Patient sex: M
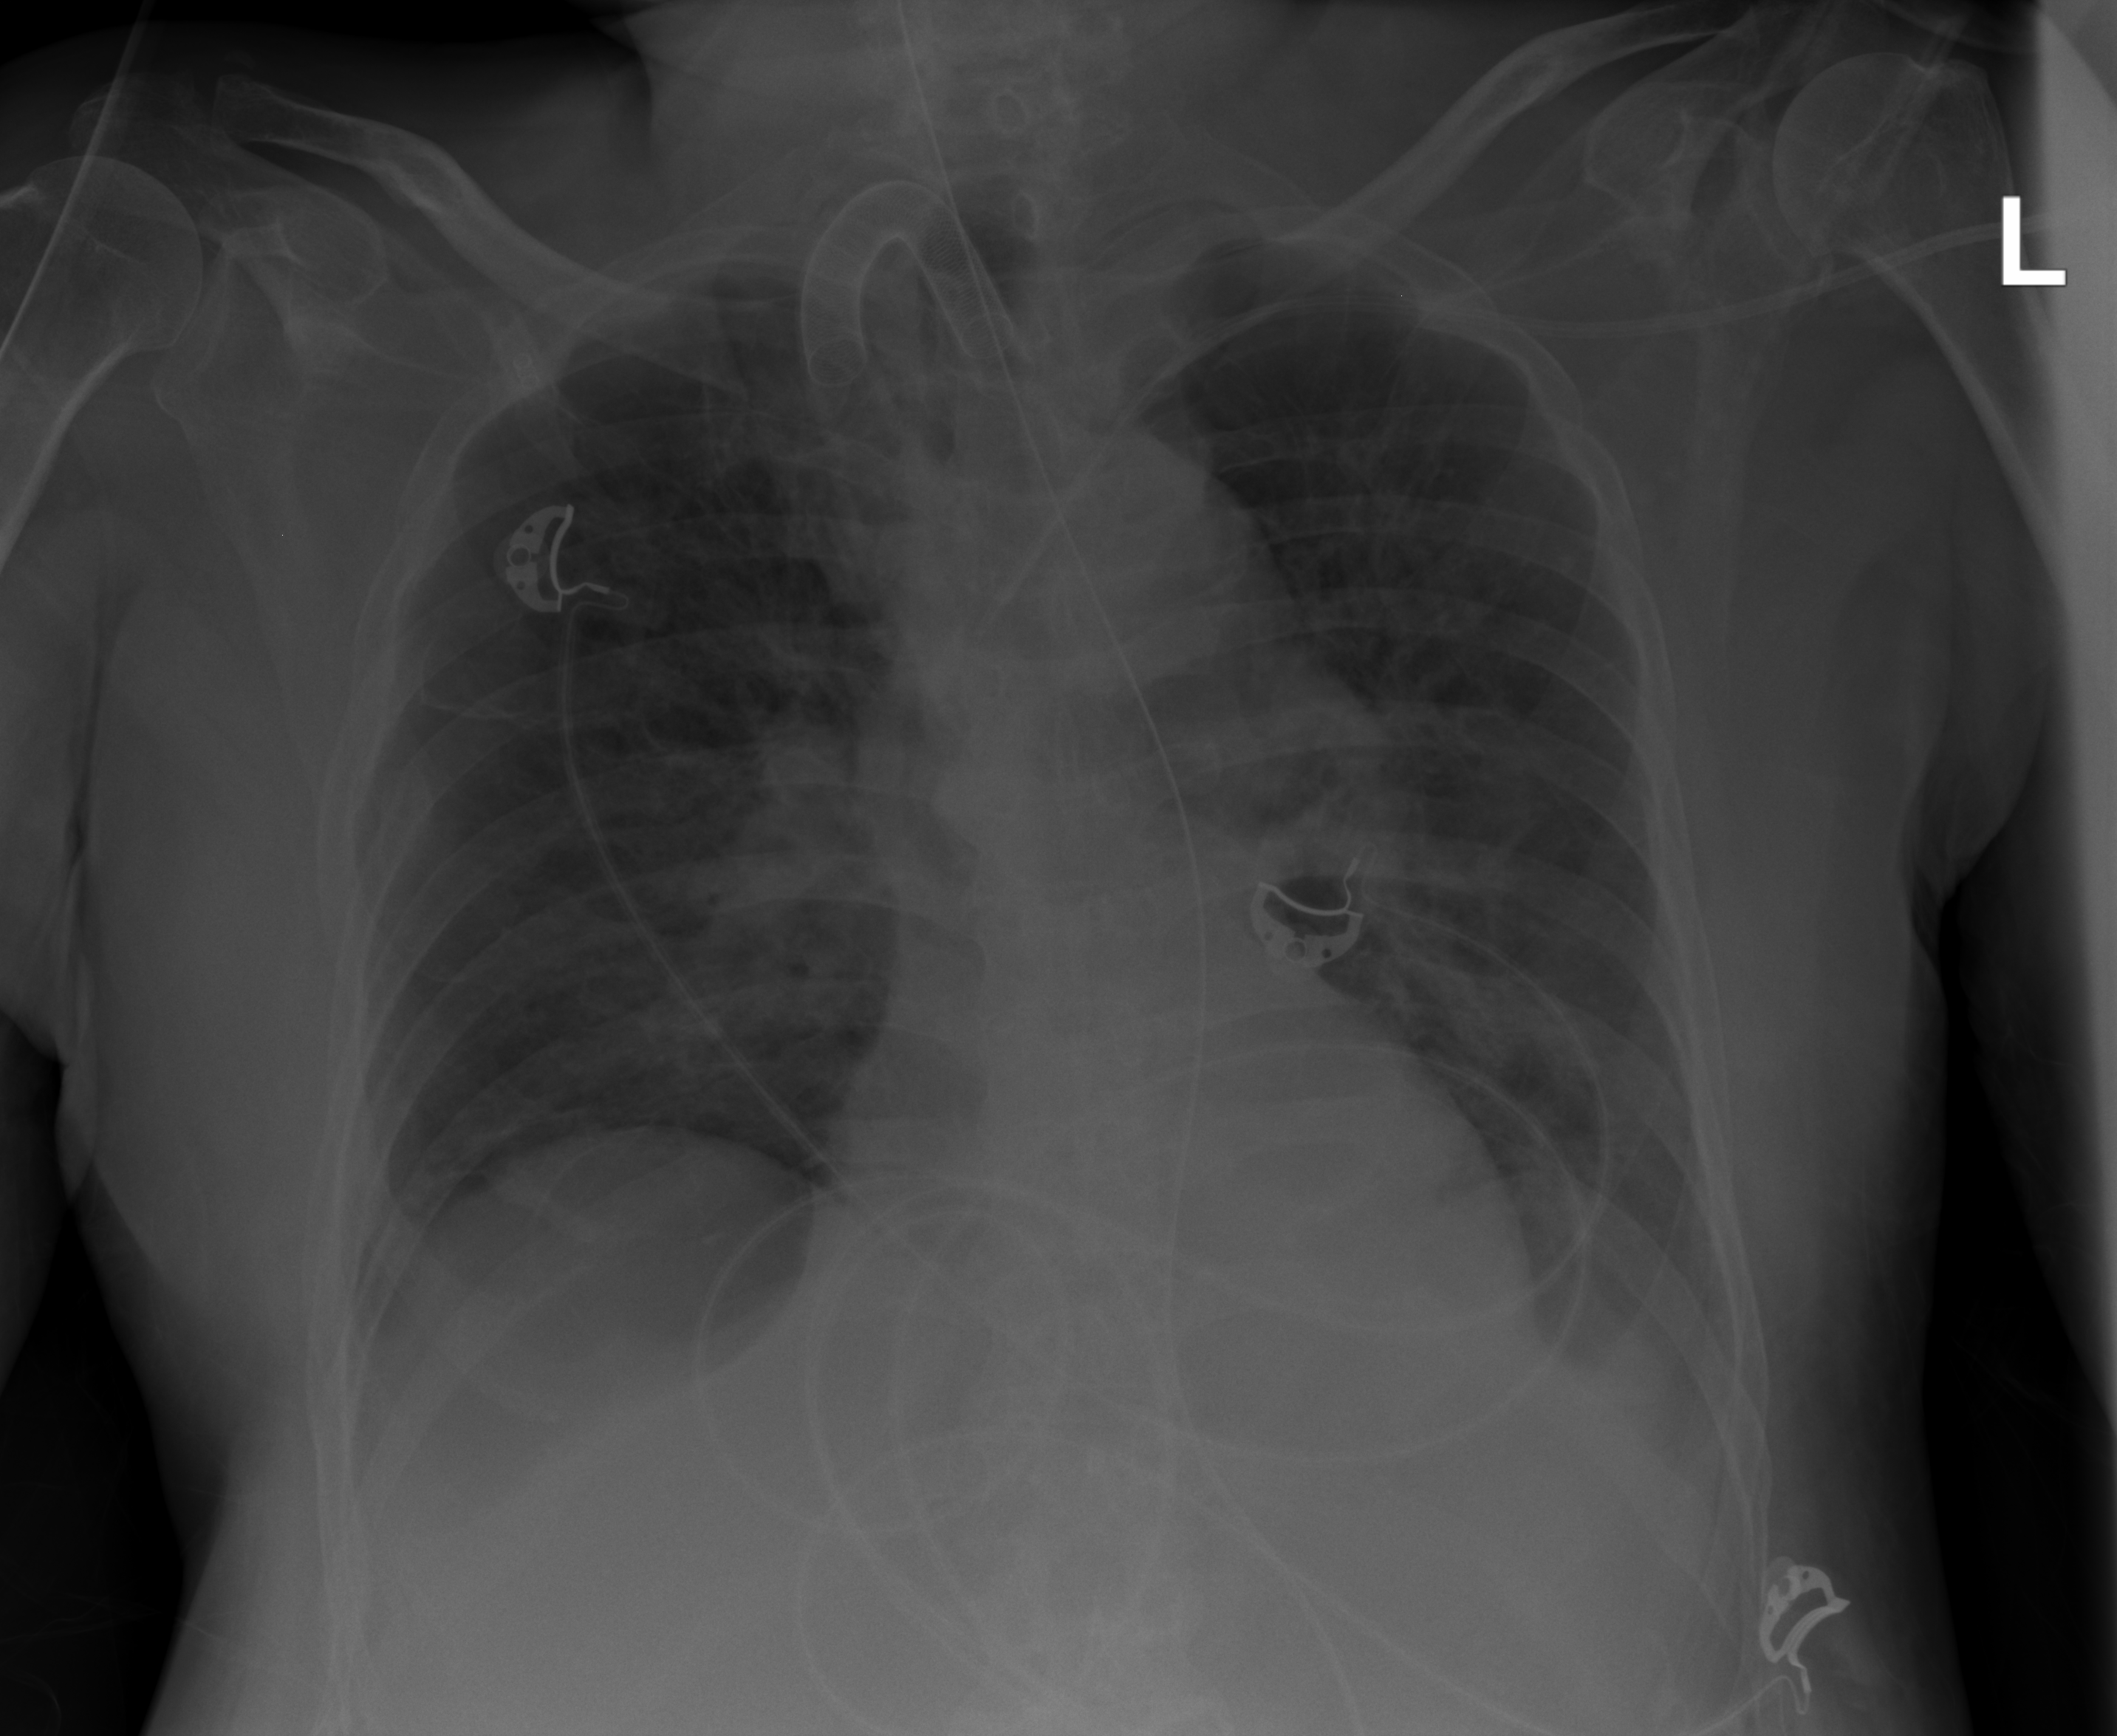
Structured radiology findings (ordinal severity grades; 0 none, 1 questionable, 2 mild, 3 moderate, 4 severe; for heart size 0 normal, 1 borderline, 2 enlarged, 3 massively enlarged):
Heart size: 0
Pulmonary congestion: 0
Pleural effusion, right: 0
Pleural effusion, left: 1
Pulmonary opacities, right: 0
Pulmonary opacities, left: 1
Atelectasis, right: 0
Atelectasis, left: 2